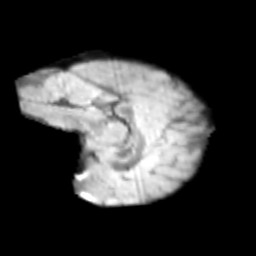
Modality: T2w
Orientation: sagittal
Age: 11
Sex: male
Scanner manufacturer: siemens
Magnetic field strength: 3 T
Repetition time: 3.8 s
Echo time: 0.07 s